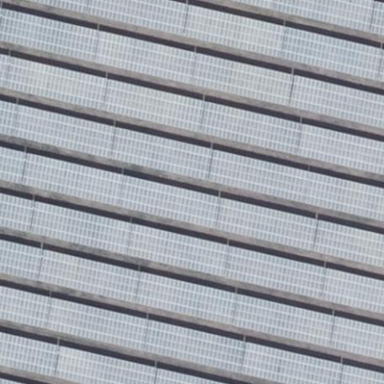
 consisting of solar photovoltaic panels."